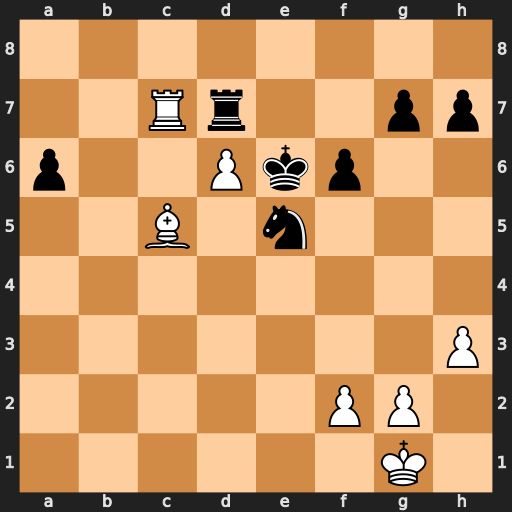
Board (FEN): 8/2Rr2pp/p2Pkp2/2B1n3/8/7P/5PP1/6K1
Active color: w
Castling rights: -
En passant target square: -
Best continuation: f4 Rxc7 dxc7